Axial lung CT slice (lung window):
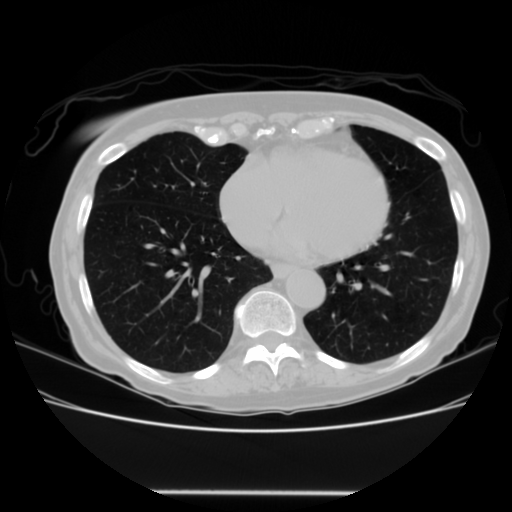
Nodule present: no